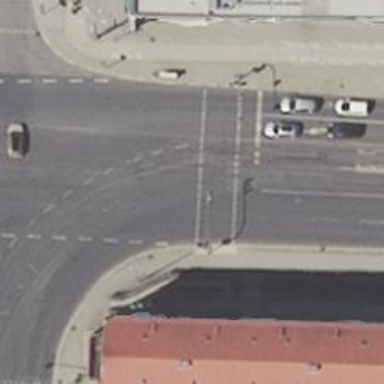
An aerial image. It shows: Crossing with traffic signals.